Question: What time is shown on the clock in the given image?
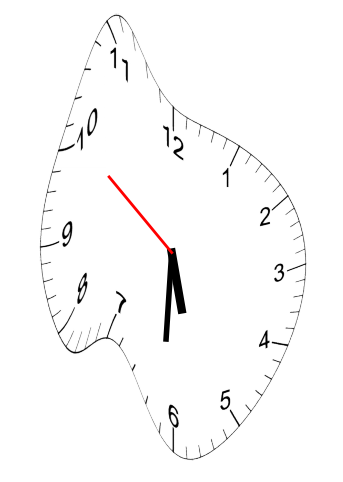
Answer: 05:30:51